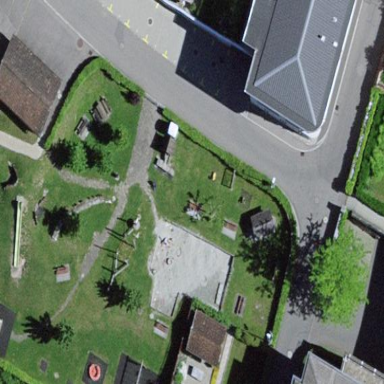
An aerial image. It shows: Playground area for leisure activities on the land.